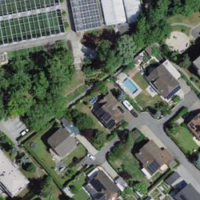
EUNIS habitat code: 55
Species observed at this site:
Juglans regia
Lampyris noctiluca